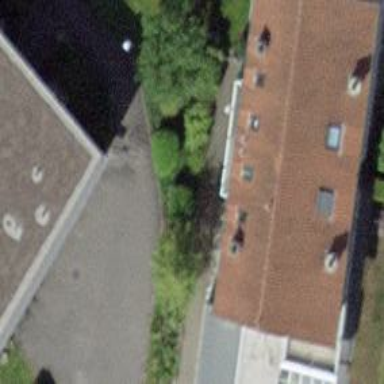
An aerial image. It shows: Image showing building with apartments.